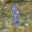
Label: 1